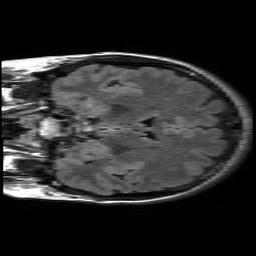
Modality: FLAIR
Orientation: coronal
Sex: female
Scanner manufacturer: philips
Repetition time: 11 s
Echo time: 0.125 s